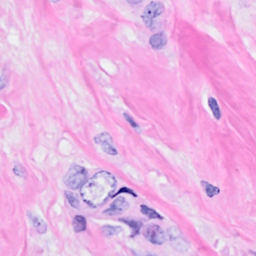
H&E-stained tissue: Breast